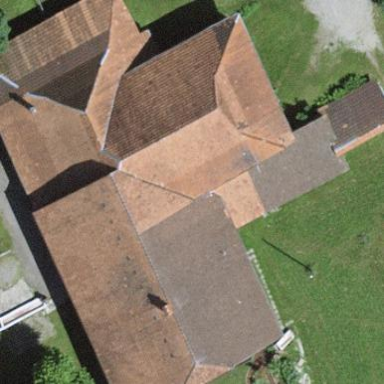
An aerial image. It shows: Farm building.